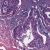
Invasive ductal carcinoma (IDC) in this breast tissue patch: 1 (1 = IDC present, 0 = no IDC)